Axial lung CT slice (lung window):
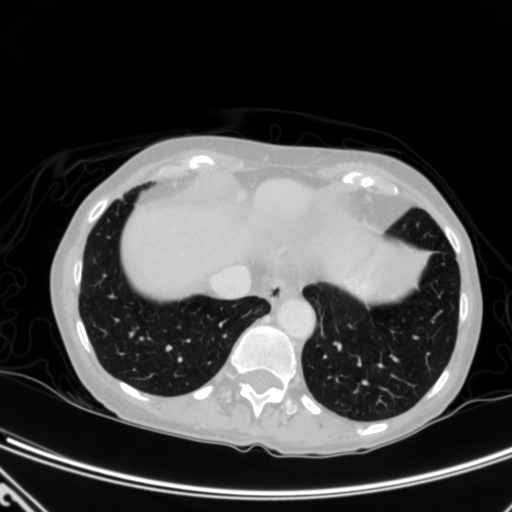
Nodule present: yes
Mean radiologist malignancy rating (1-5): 1